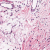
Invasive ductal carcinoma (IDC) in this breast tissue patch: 0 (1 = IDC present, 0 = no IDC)